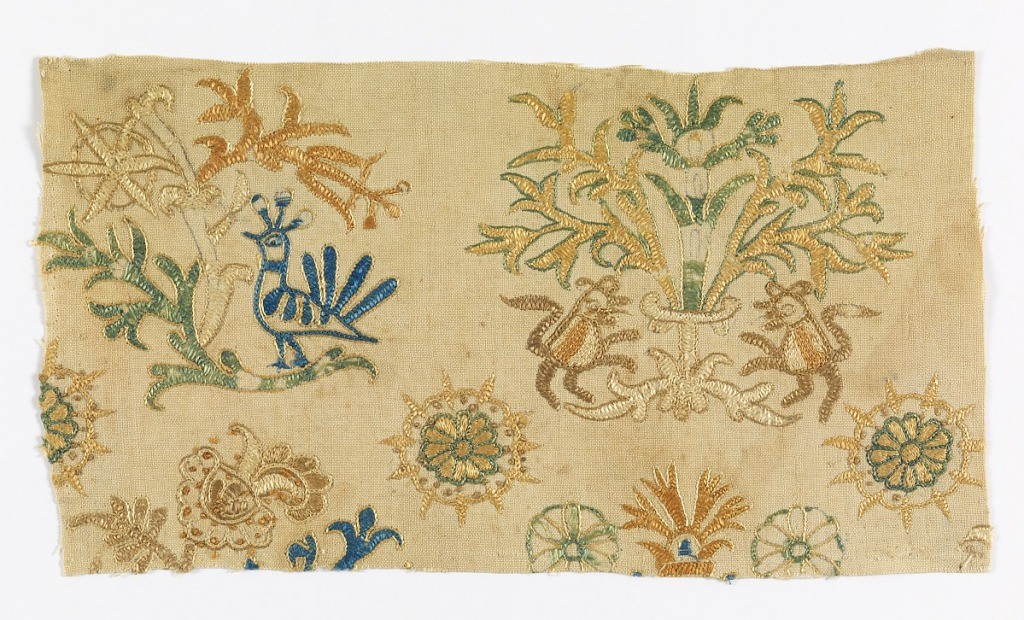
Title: Textile
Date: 19th century
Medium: silk embroidery on cotton foundation Technique: embroidered in stem, herringbone, satin and French knot stitches on plain weave
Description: Unbleached heavy cotton, embroidered in colored silk floss with fantastic birds, trees, animals, and medallions.